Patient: sex M, age 61
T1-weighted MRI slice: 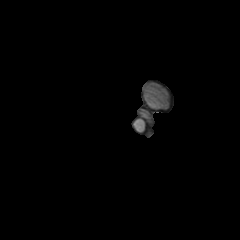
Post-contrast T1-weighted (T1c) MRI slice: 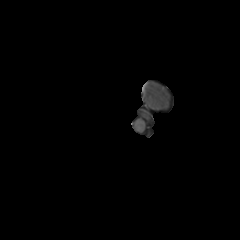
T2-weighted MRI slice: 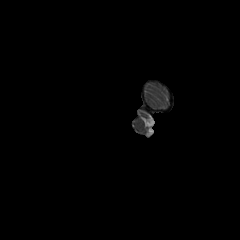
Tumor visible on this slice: no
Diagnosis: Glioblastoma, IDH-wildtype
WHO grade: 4